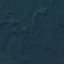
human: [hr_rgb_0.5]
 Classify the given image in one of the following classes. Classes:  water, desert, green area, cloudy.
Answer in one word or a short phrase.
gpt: green area